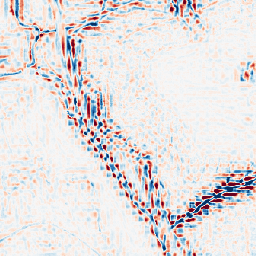
Category: wavelet
Decomposition family: wavelet_reverse_biorthogonal
Decomposition parameters: wavelet: rbio3.5
level: 3
Upsampling method: area
Upsampling parameters: scale: 2
Upsampling scale: 2